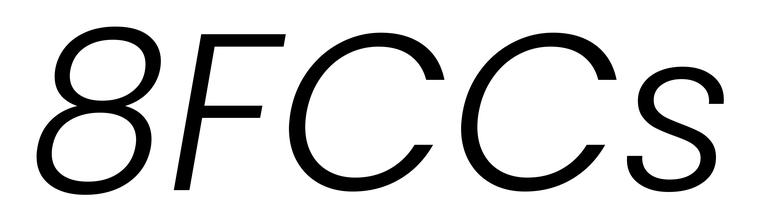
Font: Poppins-LightItalic